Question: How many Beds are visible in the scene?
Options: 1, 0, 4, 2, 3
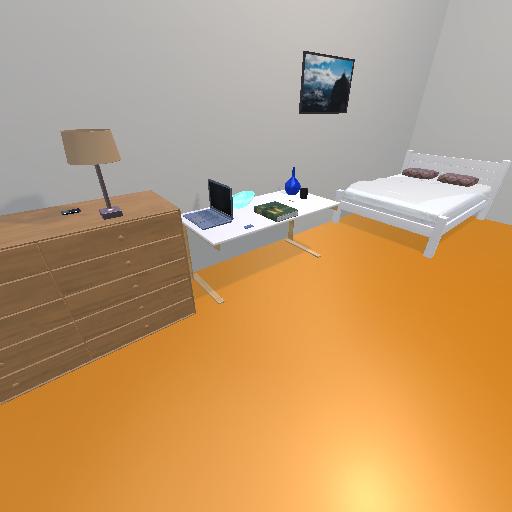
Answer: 1